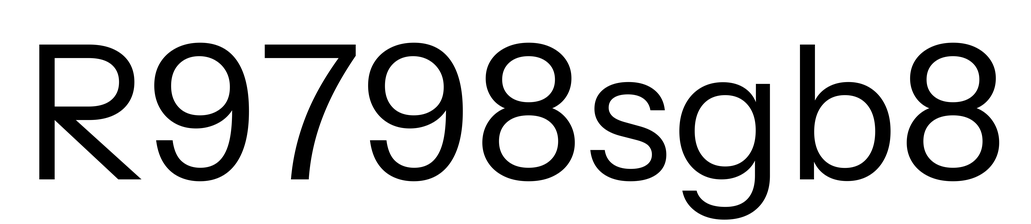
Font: InstrumentSans_Regular